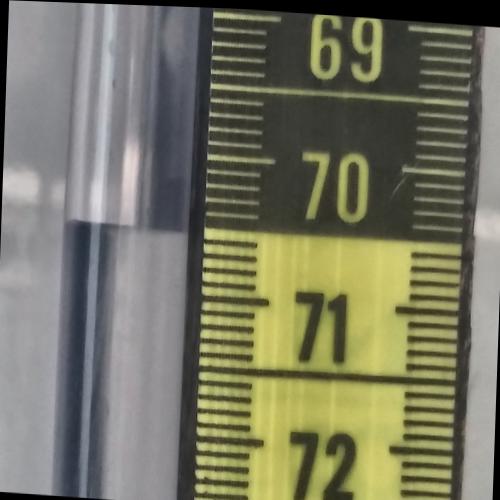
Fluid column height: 70.6 cm